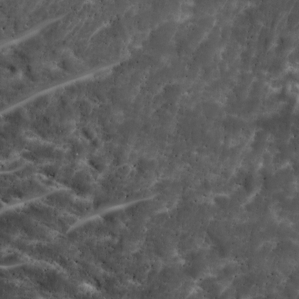
Label: non_frost